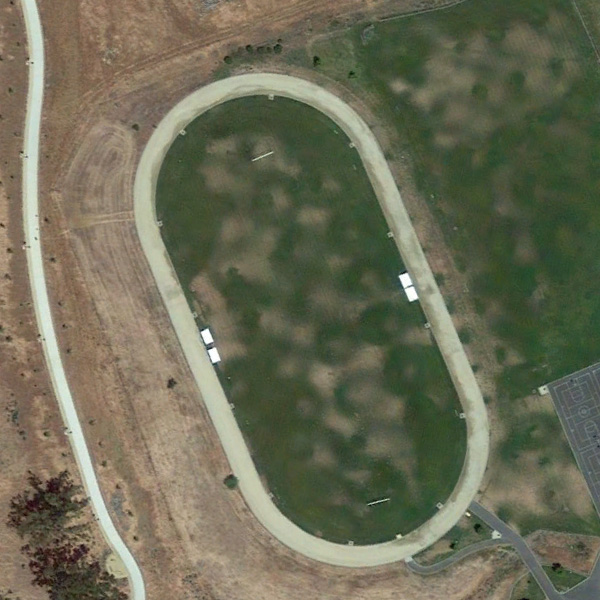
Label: Playground